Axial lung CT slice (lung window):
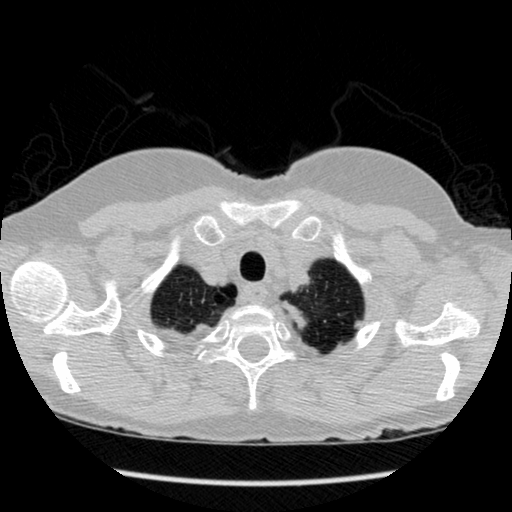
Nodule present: no